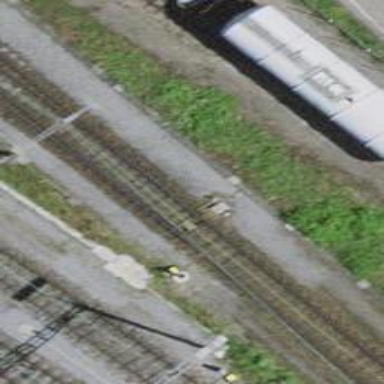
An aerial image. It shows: Railway switch.